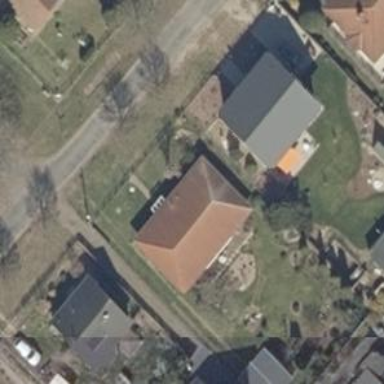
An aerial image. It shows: Detached building.